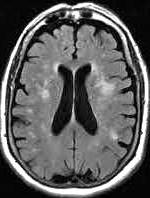
Label: notumor